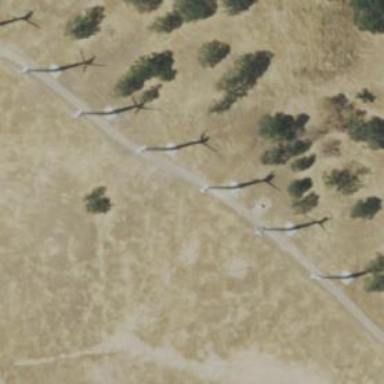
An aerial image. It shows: Wind generator using wind turbines manufactured by Vestas.